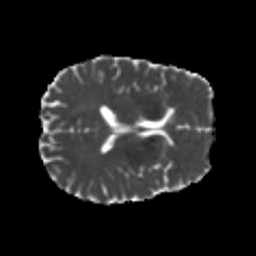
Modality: MD
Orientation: axial
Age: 26
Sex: male
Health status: healthy
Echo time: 0.074 s